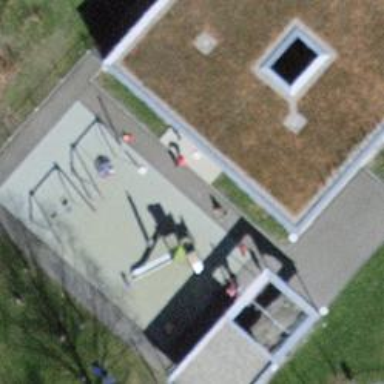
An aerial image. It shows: Playground area for leisure activities on the land.